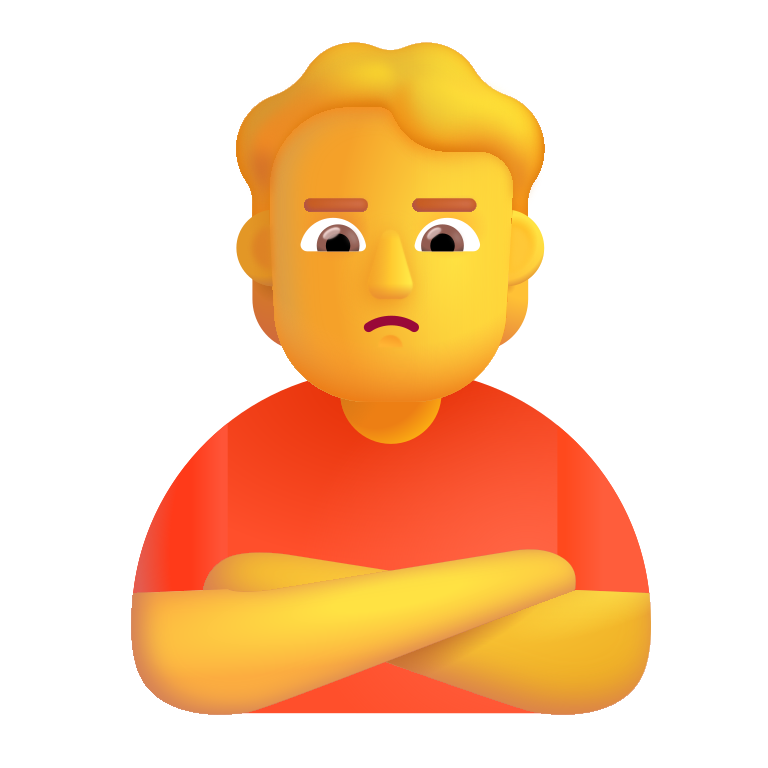
person pouting color default